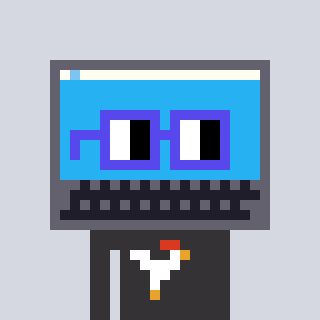
a pixel art character with square blue glasses, a laptop-shaped head and a grayscale-colored body on a cool background